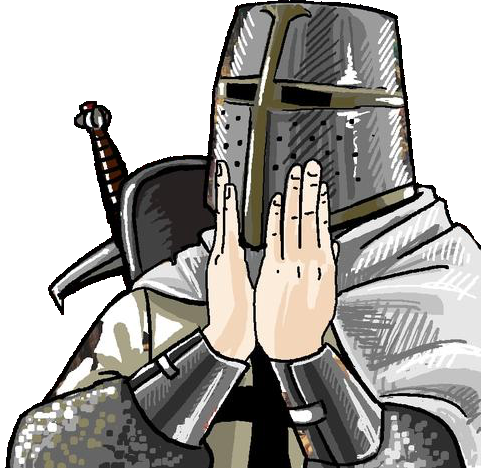
Label: 5_Feels_Good